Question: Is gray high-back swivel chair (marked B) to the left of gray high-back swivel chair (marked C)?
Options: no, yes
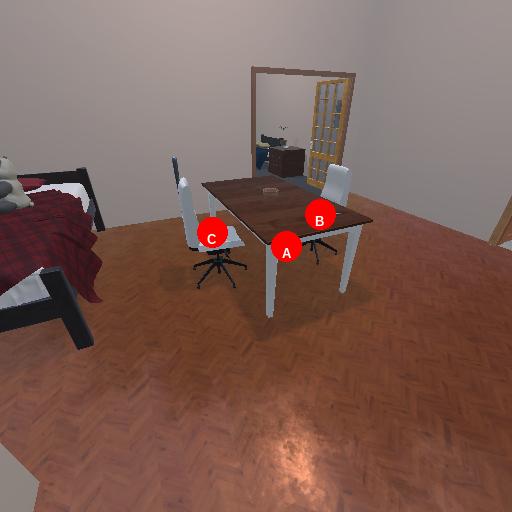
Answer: no